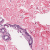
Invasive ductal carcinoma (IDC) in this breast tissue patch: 0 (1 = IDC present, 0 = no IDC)